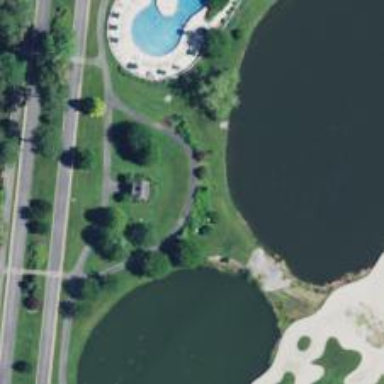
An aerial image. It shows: Service road used as golf cart path.